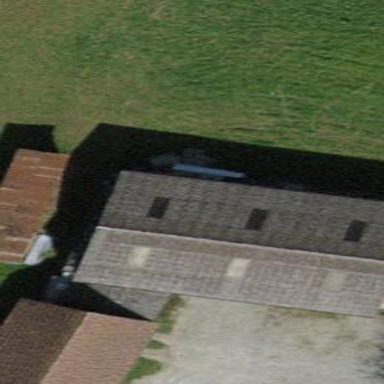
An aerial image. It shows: Shed building.